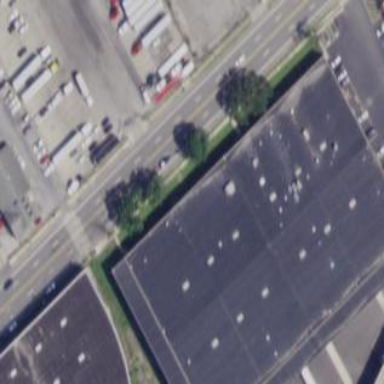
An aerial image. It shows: Industrial building.